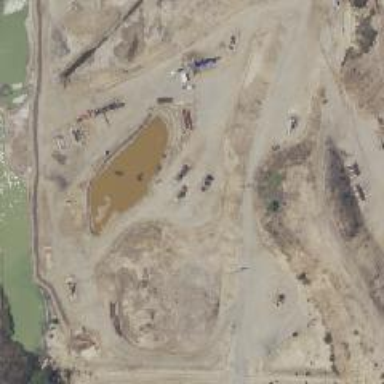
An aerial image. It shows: Petroleum well.